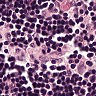
Metastatic tissue present: no